The plot is a time-scale (wavelet) decomposition of a bearing vibration signal. Classify the bearing condition as one of: normal, inner_race, outer_race, ball.
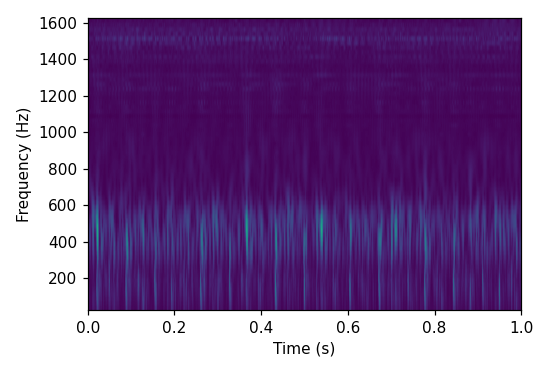
Answer: outer_race